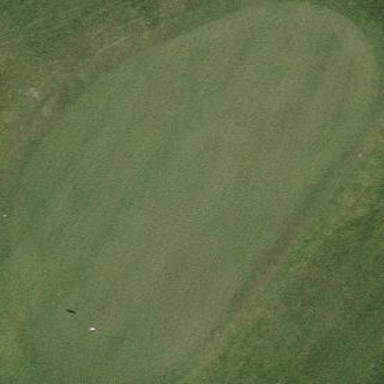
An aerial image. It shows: Golf green.